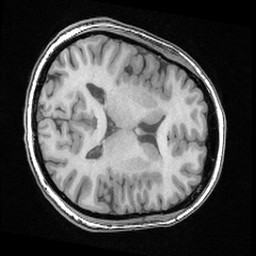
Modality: T1w
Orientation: axial
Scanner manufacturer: ge
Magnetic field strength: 3 T
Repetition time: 0.008572 s
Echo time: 0.003384 s